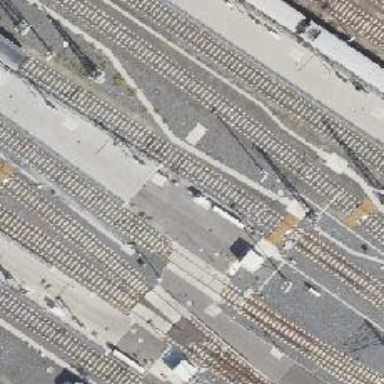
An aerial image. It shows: Railway signal.